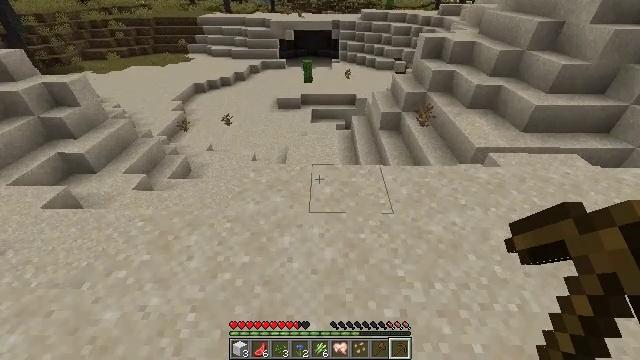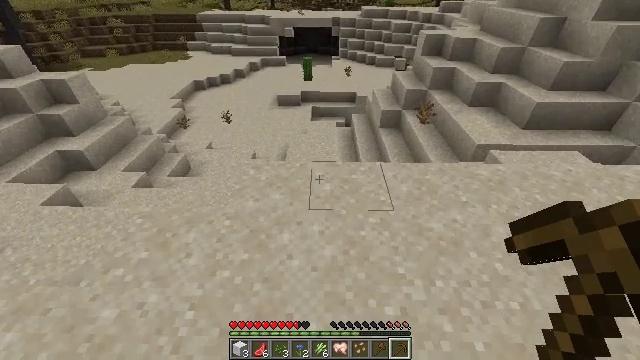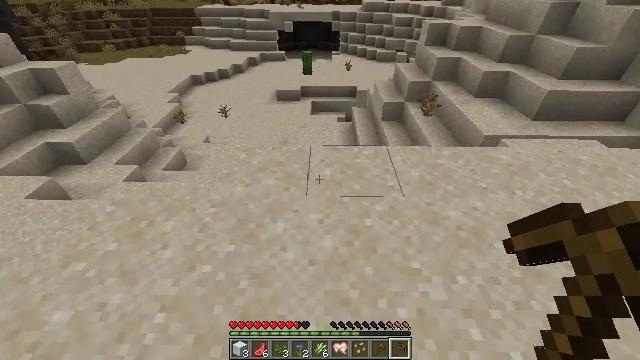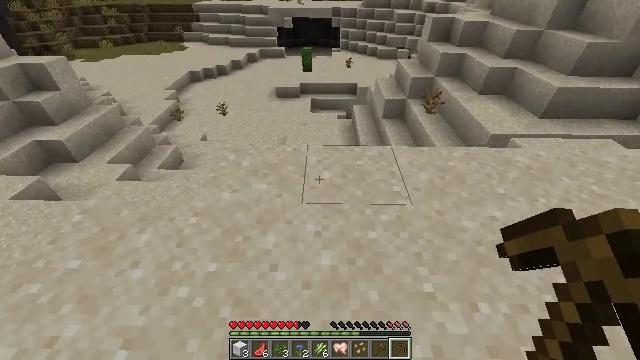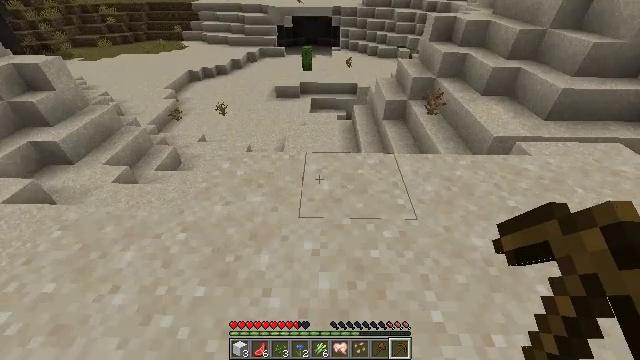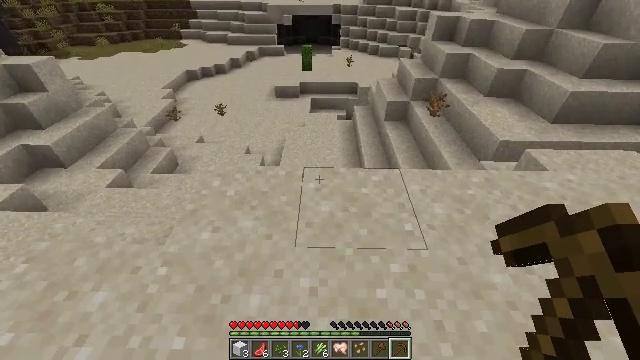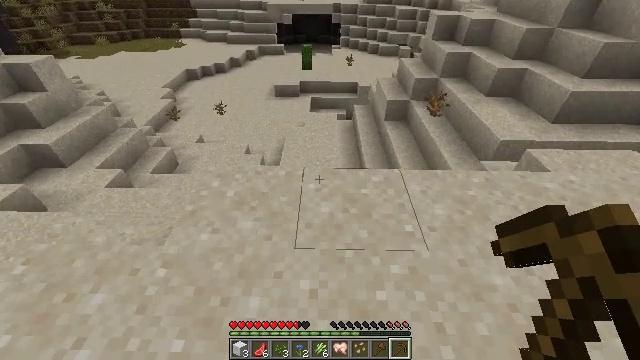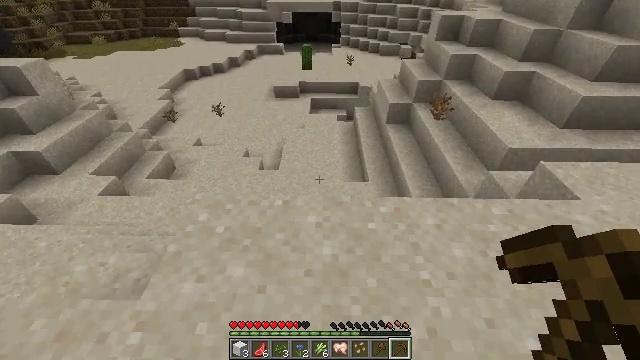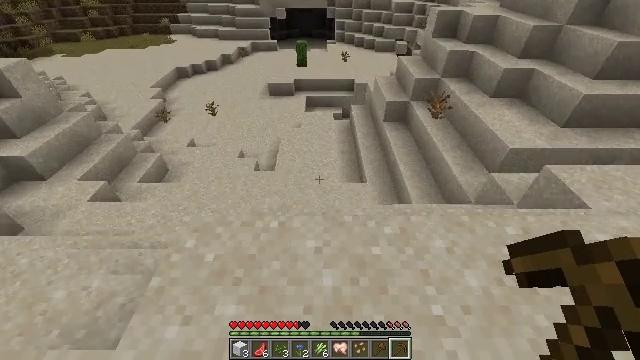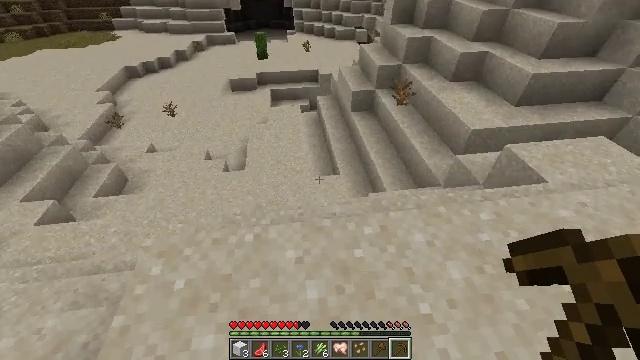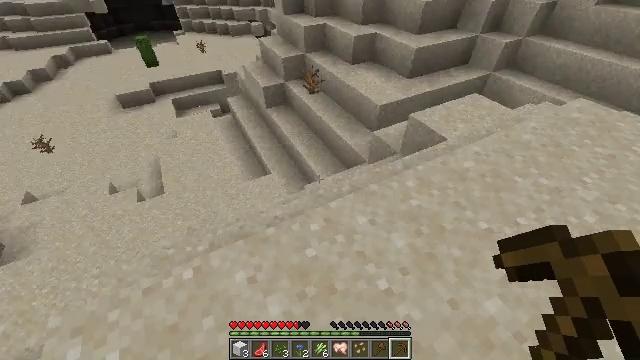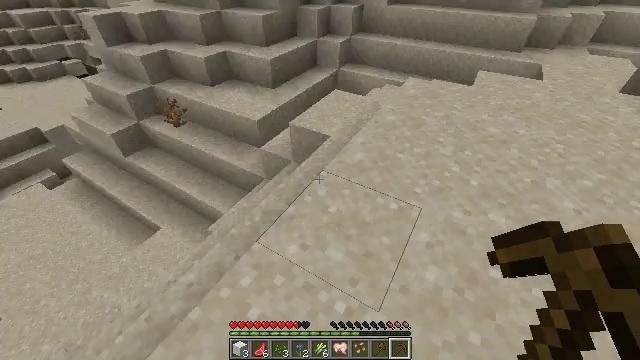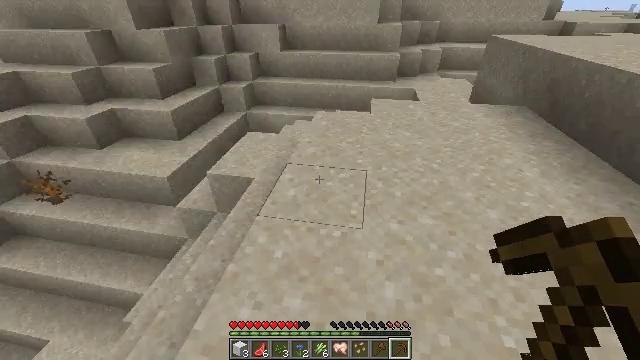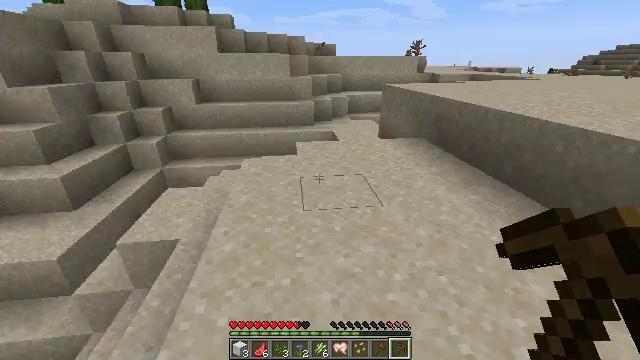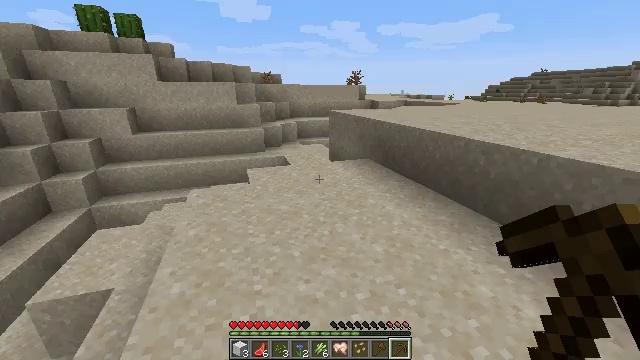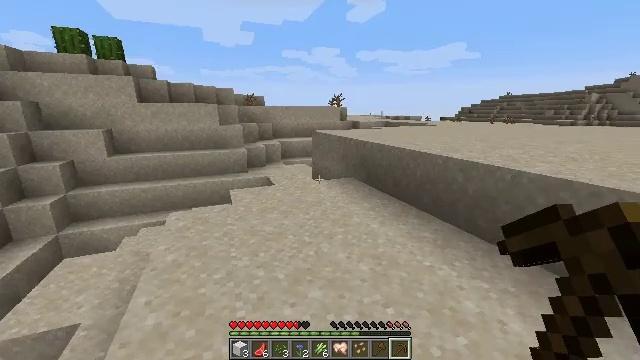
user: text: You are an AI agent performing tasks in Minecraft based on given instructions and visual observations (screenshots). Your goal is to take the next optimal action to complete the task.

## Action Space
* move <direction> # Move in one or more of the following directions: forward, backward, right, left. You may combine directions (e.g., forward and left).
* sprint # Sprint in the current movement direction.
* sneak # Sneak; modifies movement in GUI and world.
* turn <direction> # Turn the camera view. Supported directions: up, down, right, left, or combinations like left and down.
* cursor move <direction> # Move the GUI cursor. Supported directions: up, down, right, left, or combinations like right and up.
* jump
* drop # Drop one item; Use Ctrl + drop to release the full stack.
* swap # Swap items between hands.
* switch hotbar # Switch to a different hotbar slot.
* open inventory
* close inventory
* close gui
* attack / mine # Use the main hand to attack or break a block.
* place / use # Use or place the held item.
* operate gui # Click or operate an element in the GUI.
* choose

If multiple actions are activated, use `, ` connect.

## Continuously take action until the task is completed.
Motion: motion action
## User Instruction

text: Mine a hay block from the field.
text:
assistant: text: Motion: move forward
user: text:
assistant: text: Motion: move forward
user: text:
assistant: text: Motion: move forward
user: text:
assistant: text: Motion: move forward
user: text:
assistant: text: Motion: move forward
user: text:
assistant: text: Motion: move forward
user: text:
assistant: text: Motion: move forward
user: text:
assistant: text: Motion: move forward, turn right
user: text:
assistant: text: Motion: move forward, turn right and down
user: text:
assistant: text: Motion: move forward, turn right and down
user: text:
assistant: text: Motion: turn right and up
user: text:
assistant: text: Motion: turn right and up
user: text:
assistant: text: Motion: turn right and up
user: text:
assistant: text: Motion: turn right and up
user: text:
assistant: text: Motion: turn right and up
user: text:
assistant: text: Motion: move forward, turn left and up
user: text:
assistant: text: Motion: move forward, turn right
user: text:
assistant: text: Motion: move forward
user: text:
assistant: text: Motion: move forward, sprint
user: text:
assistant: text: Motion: move forward, sprint
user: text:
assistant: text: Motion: move forward, sprint
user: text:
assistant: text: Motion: move forward, sprint
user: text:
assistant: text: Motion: move forward, sprint
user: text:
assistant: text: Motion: move forward, turn right
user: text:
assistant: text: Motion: move forward, turn right
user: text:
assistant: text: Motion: move forward, turn right
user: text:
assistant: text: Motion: move forward, turn right
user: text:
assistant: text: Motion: move forward
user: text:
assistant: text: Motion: move forward
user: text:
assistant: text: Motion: move forward